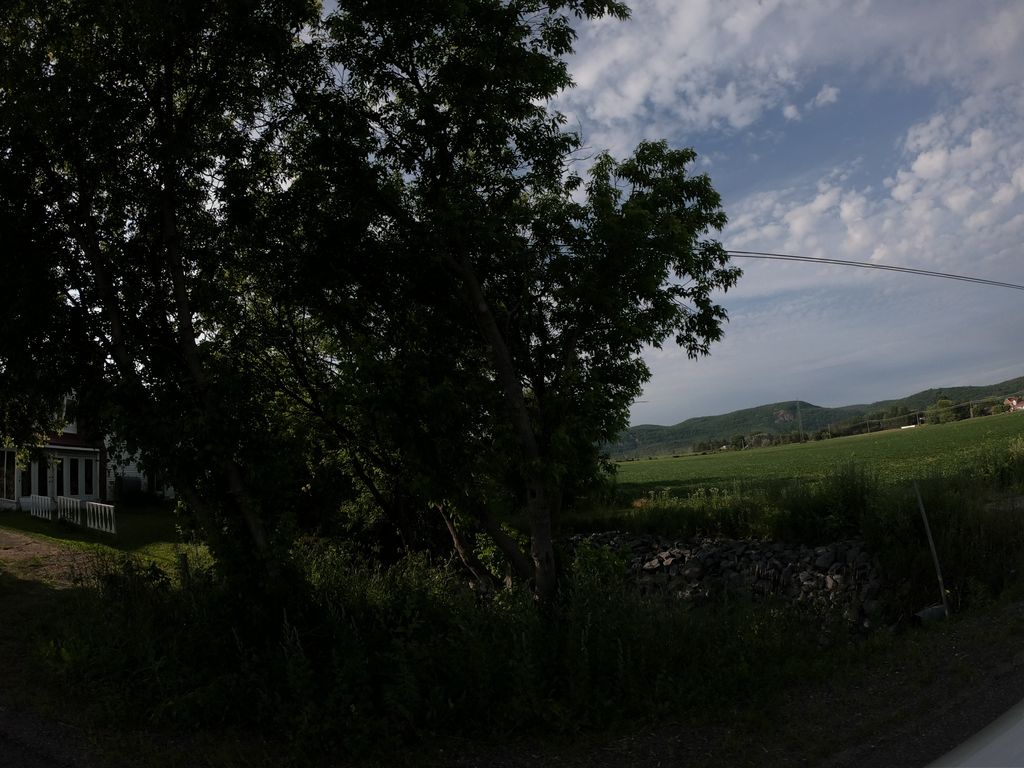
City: ottawa-gatineau